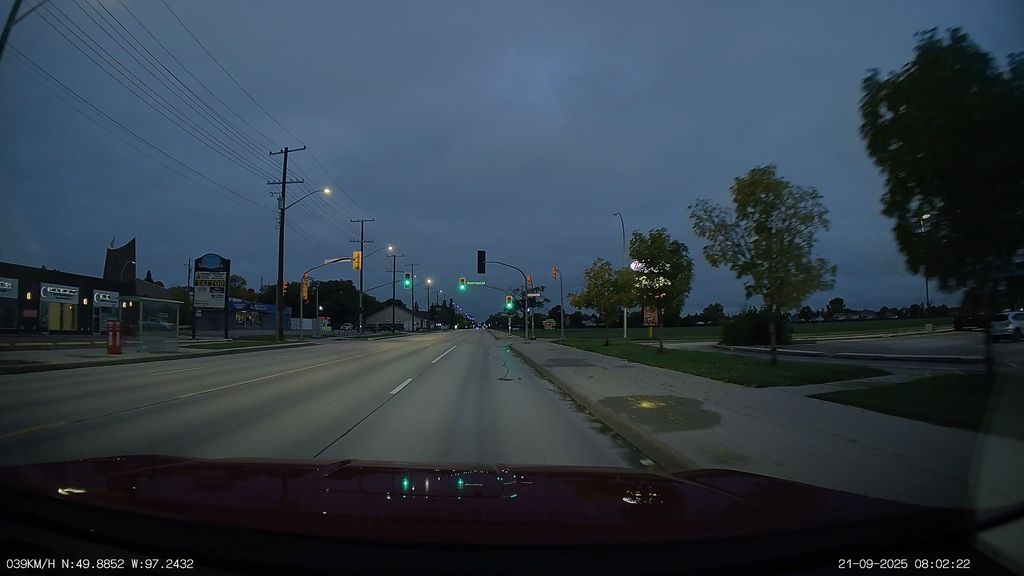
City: winnipeg